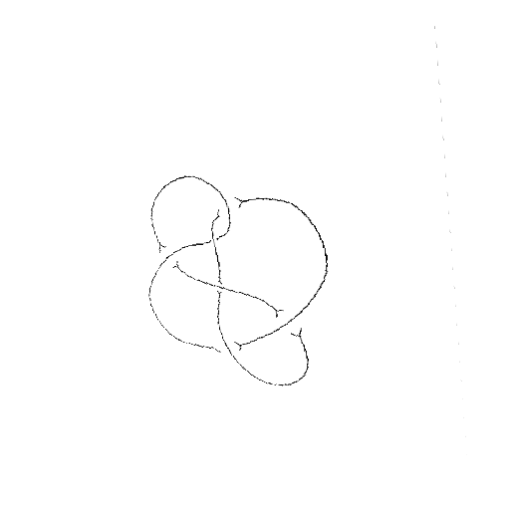
Crossing number: 6